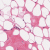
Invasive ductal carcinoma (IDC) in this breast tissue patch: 0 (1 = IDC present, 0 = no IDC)